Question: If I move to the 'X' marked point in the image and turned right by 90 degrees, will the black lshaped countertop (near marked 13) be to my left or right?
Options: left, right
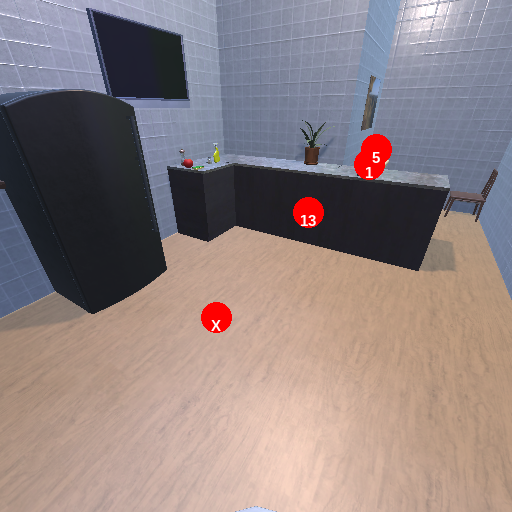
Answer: left